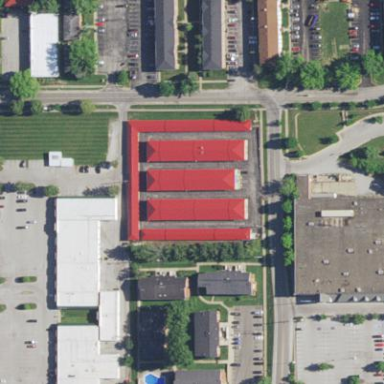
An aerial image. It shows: Warehouse.